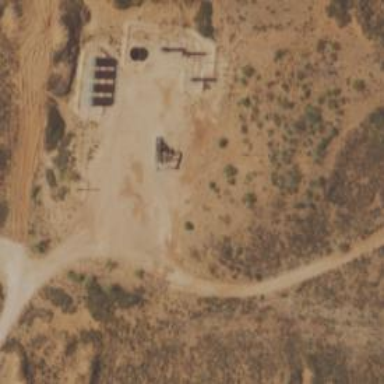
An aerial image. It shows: Petroleum well that is man-made.